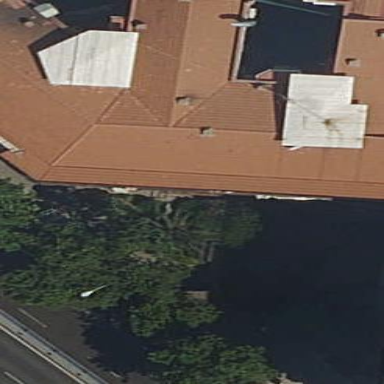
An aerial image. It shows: Building with flat roof.